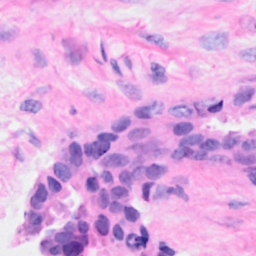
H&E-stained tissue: Breast